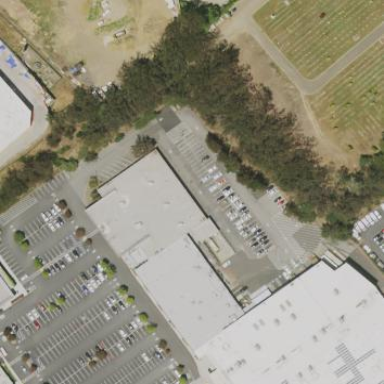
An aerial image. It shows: Retail building.